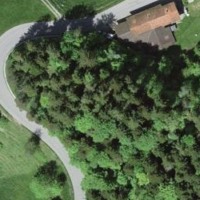
EUNIS habitat code: 44
Species observed at this site:
Lysandra bellargus
Phyteuma orbiculare